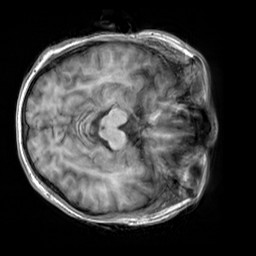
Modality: T1w
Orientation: axial
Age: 23
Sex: male
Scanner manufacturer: siemens
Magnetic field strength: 3 T
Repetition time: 2.3 s
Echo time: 0.00303 s